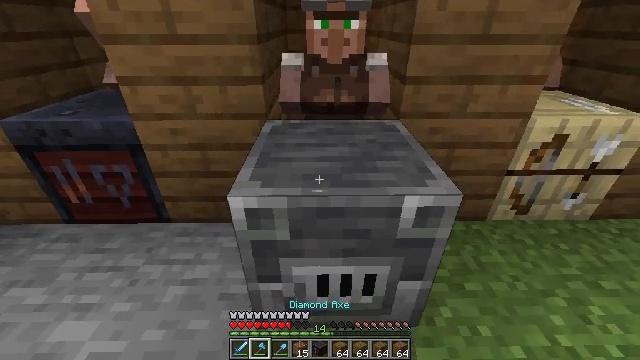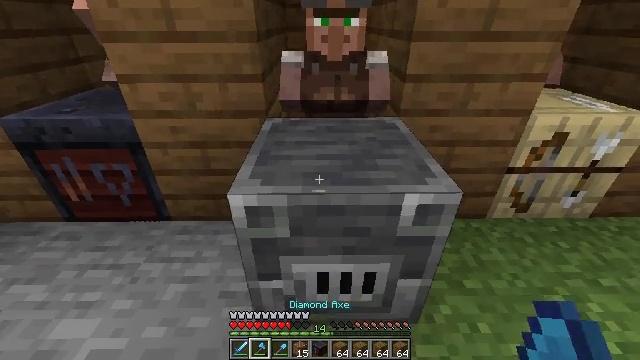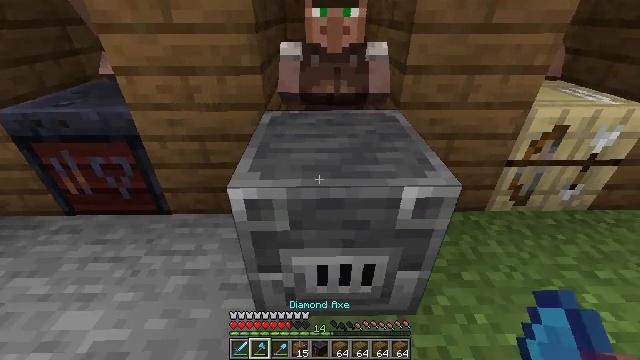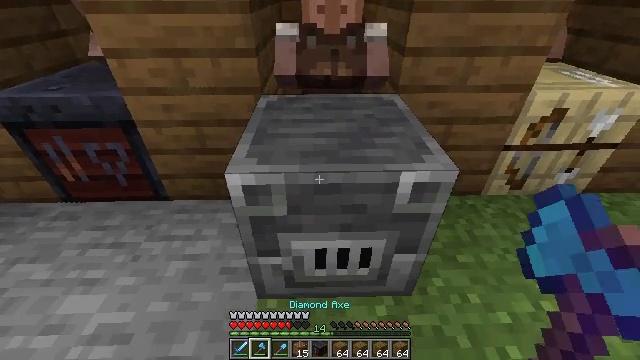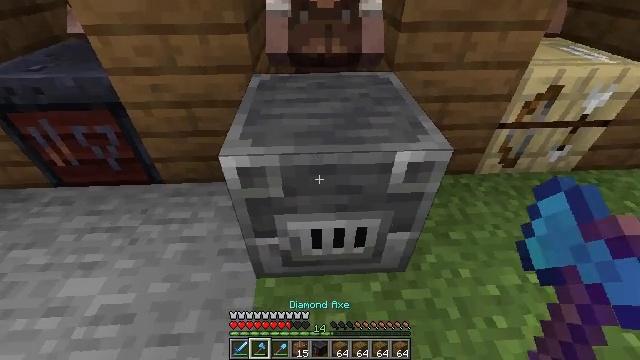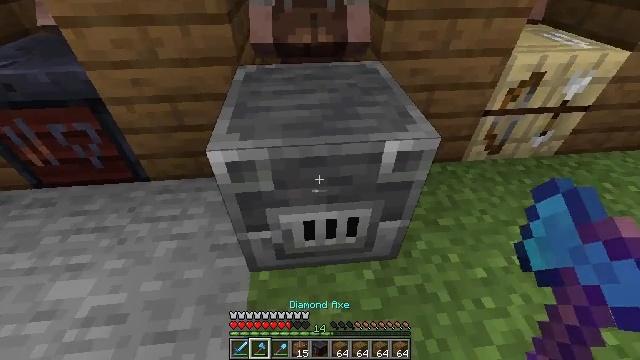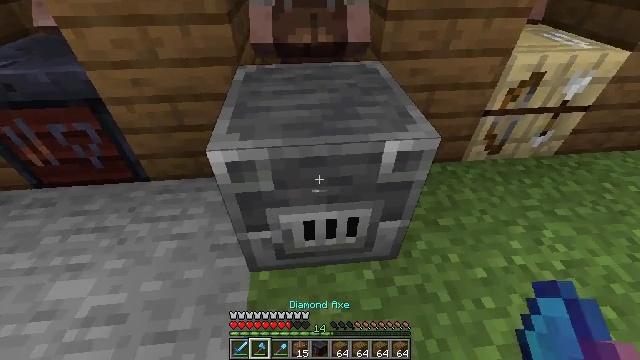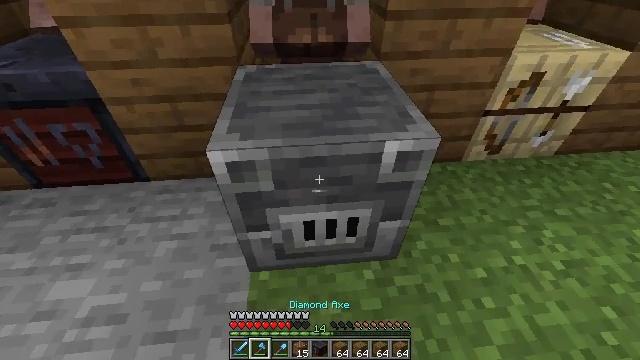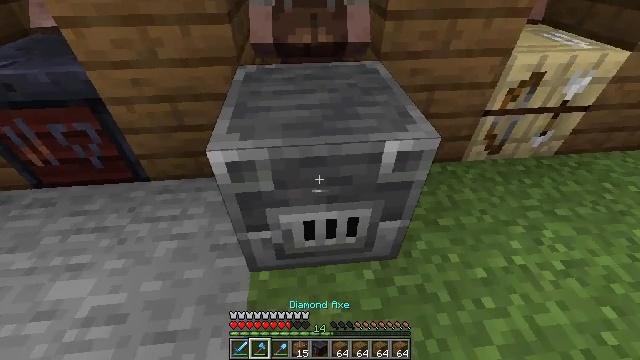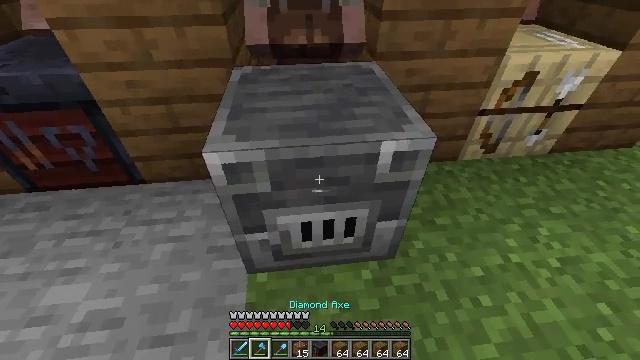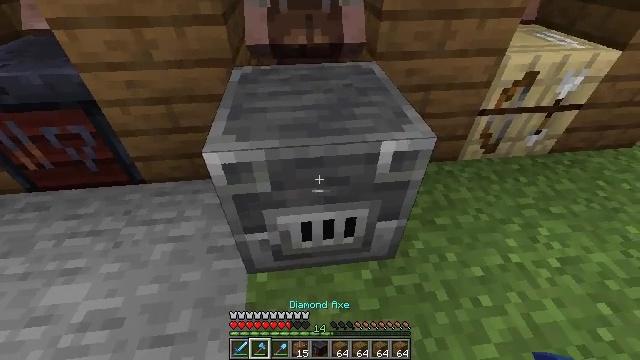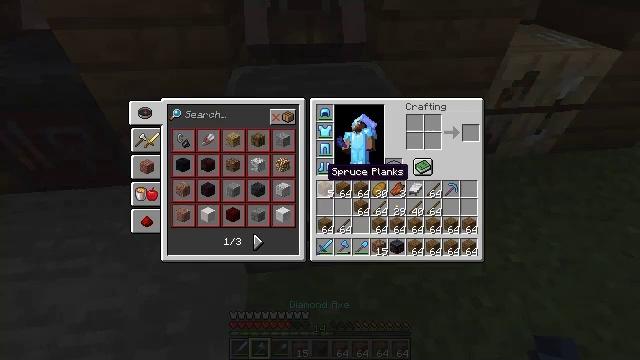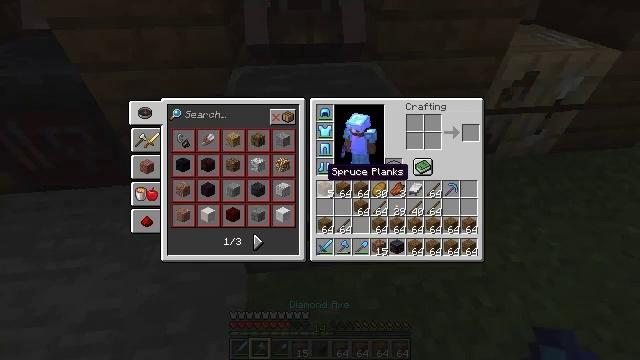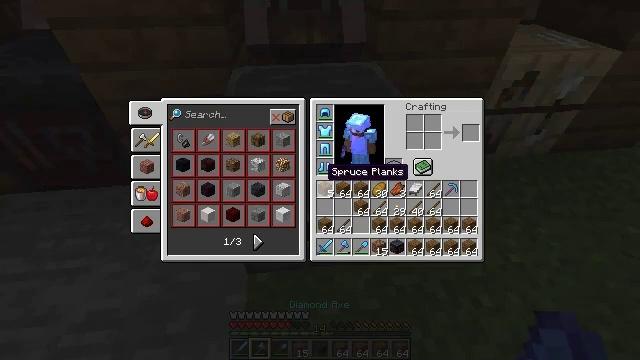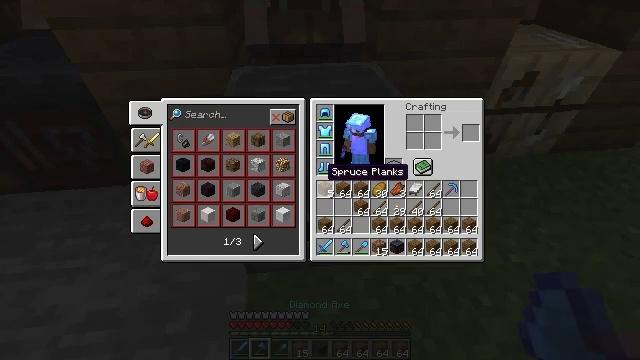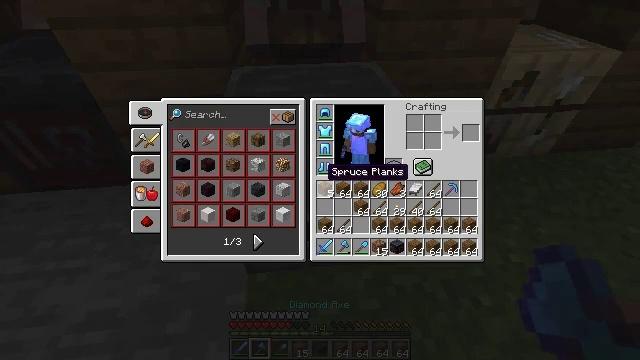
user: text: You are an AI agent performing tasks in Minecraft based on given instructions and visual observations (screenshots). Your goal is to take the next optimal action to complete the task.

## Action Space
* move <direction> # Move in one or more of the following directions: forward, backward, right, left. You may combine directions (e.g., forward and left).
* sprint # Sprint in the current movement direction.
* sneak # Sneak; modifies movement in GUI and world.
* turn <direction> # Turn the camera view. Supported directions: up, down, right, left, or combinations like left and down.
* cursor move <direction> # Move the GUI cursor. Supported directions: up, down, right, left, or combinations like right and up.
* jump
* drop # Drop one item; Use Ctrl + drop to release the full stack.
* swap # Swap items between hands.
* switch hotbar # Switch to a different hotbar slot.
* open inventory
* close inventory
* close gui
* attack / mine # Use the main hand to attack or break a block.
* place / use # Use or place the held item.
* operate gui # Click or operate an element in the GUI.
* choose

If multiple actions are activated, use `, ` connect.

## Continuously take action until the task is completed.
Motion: motion action
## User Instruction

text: Mine the blast furnace.
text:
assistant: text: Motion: no_op
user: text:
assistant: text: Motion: turn down
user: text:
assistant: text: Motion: turn down
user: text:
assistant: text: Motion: turn right and down
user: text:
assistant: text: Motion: turn right and down
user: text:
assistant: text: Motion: no_op
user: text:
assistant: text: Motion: no_op
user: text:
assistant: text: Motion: no_op
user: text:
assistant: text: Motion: no_op
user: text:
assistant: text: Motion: no_op
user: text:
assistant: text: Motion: open inventory
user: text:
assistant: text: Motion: no_op
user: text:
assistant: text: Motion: no_op
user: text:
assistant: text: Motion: no_op
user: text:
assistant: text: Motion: no_op
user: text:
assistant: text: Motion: no_op
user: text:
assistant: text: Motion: no_op
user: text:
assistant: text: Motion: no_op
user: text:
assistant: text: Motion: cursor move down
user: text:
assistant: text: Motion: cursor move right and down
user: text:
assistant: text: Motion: cursor move right and down
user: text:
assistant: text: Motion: cursor move down
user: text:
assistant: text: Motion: no_op
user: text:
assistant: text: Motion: no_op
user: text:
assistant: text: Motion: sneak
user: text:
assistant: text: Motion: sneak
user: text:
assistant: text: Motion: sneak
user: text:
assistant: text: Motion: sneak, operate gui
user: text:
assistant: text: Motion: sneak, operate gui
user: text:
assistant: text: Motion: sneak, cursor move right and up, operate gui